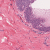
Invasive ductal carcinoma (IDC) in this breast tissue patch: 0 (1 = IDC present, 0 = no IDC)